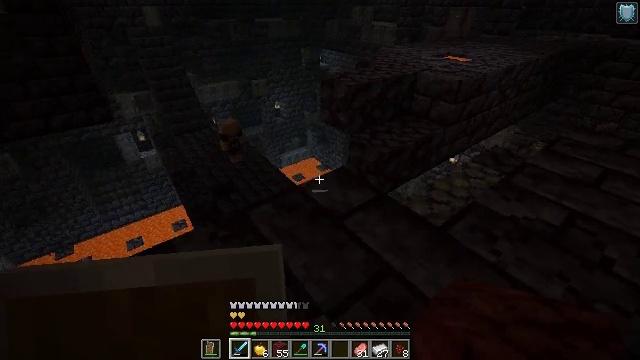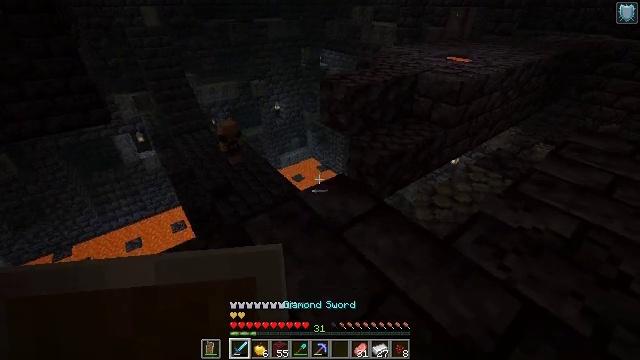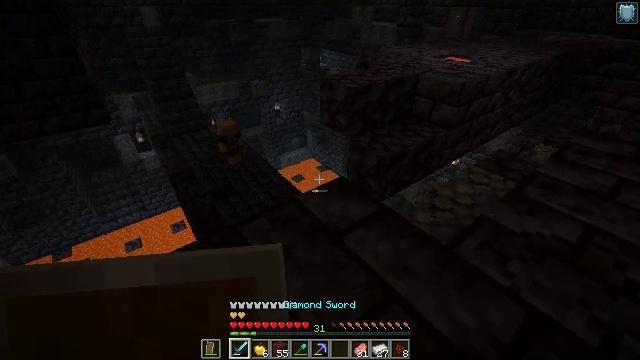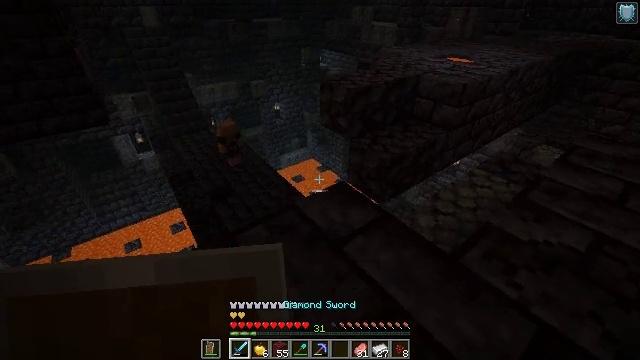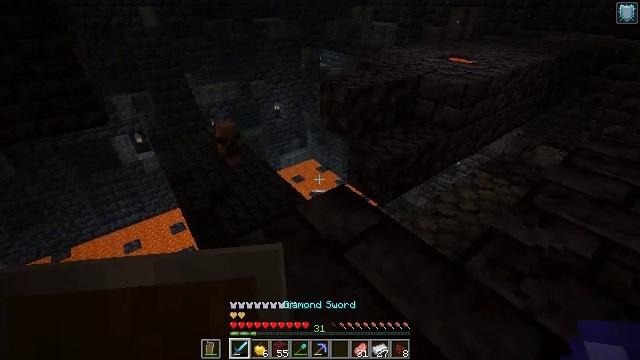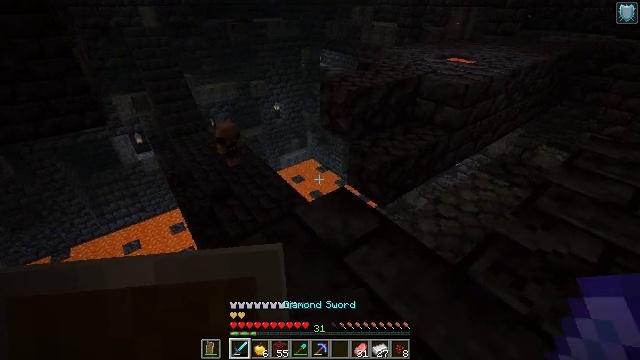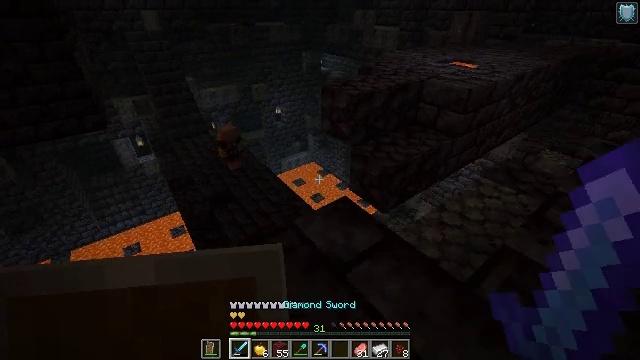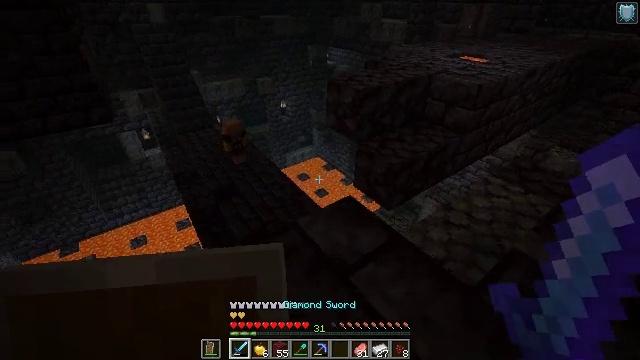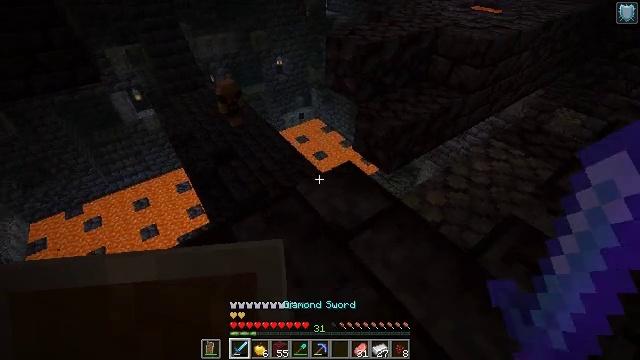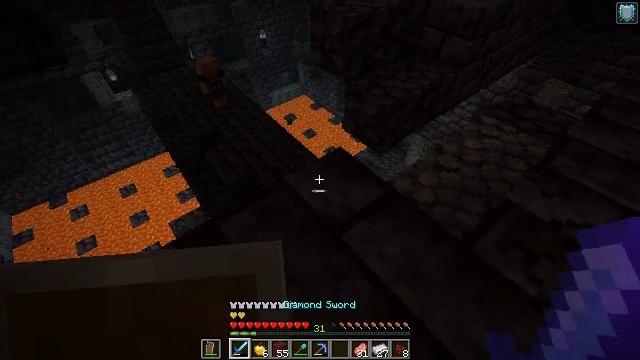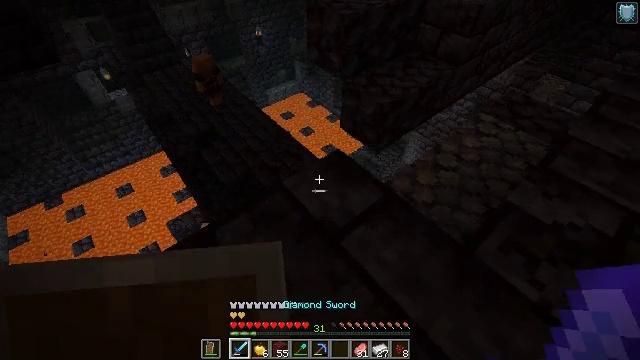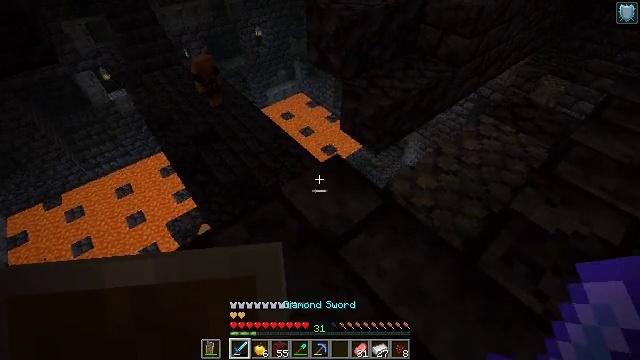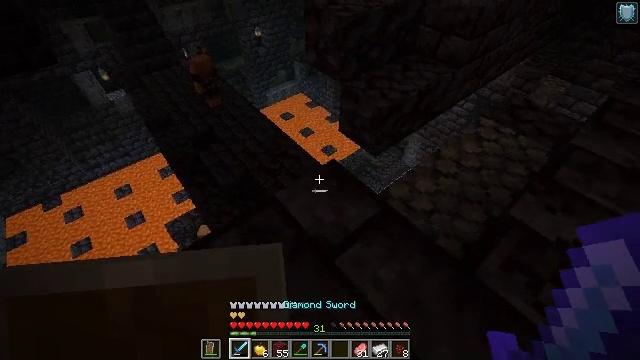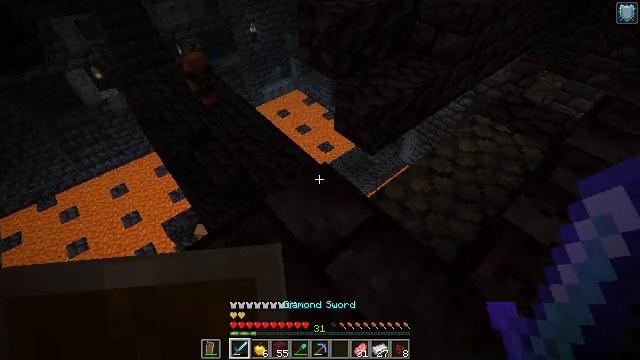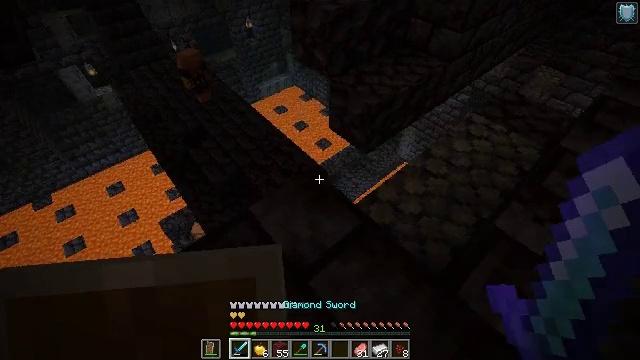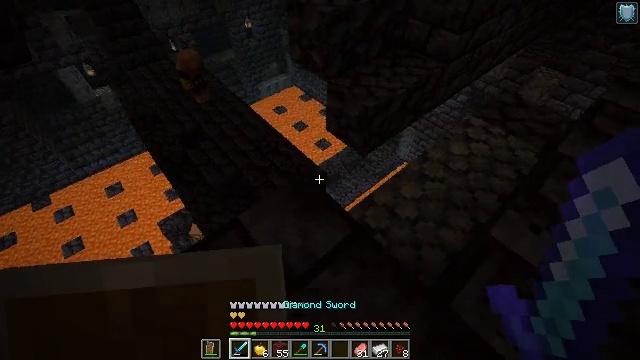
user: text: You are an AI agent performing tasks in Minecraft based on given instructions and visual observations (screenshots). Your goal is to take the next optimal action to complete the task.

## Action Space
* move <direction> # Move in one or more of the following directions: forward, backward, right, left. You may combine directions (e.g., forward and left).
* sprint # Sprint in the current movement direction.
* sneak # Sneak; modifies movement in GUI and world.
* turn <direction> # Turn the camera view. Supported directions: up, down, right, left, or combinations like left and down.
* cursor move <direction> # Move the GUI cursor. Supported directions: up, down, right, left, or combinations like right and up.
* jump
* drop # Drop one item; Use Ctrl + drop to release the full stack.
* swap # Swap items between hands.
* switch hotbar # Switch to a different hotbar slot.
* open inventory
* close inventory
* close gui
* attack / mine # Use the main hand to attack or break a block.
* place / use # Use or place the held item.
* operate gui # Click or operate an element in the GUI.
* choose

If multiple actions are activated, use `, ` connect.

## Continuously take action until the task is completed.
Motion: motion action
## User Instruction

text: Mine polished blackstone bricks.
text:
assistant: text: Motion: move forward, sneak, switch to hotbar 1
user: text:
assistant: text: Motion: move forward, sneak, switch to hotbar 1
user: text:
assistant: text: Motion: move forward, sneak
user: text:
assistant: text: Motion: move forward, sneak
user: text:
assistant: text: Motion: move forward, sneak
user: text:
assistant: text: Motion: move forward, sneak
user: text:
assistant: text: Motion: move forward, sneak, turn left and down
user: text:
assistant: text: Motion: move forward, sneak, turn down
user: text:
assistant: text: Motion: move forward, sneak, turn right and down
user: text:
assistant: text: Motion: move forward, sneak
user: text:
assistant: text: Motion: move forward and move right, sneak
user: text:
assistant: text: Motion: move forward and move right, sneak
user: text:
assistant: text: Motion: move forward and move right, sneak
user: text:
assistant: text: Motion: move forward and move right, sneak
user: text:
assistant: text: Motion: move forward and move right, sneak
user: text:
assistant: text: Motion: move forward and move right, sneak
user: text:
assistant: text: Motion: move forward and move right, sneak, turn left and down
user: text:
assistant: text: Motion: move forward and move right, sneak, turn left and down
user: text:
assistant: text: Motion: move forward and move right, sneak, turn left and down
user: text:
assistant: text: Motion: move forward and move right, sneak, turn down
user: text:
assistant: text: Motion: move forward and move right, sneak
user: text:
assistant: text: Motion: move forward and move right, sneak
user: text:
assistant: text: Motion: move forward and move right, sneak
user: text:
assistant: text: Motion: move forward and move right, sneak
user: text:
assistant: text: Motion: move forward and move right, sneak
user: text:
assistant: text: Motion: move forward and move right, sneak
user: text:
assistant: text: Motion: move forward and move right, sneak
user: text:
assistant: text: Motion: move forward and move right, sneak, turn left
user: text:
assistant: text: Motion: move forward and move right, sneak
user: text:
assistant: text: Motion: move forward and move right, sneak